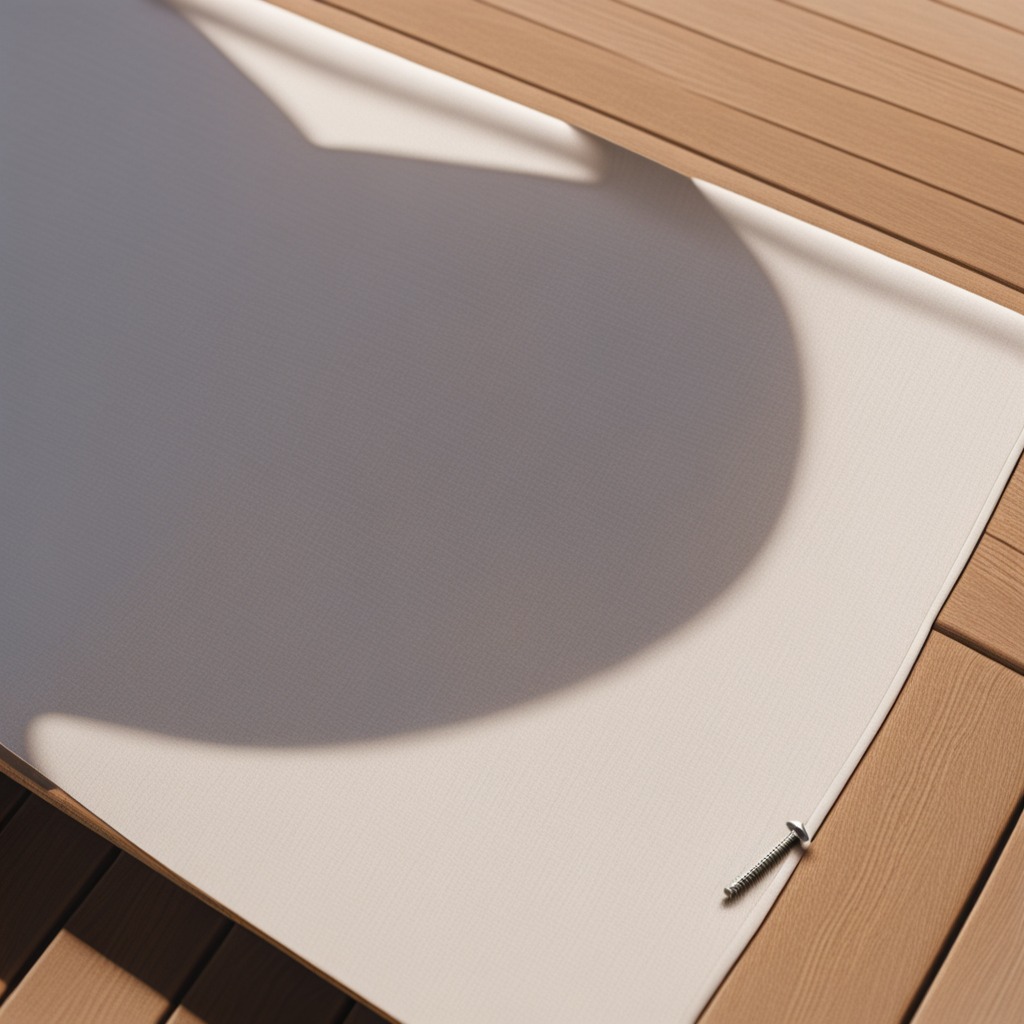
A metal screw lying on the wooden table.